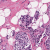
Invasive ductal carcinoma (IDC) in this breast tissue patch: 1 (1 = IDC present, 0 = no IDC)